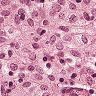
Metastatic tissue present: no